Field crop: maize
Growth stage: 1
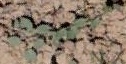
Species: convolvulus